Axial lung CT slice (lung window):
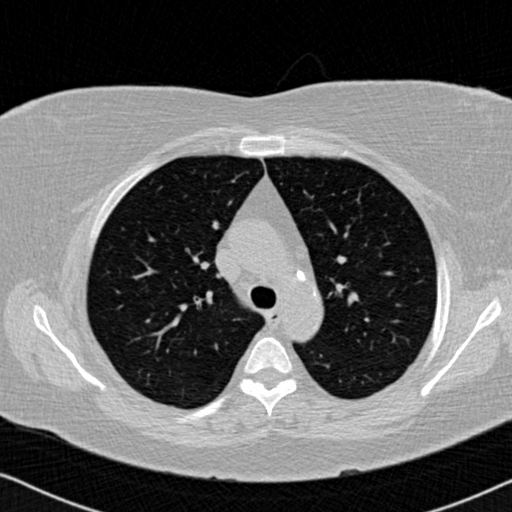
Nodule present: no